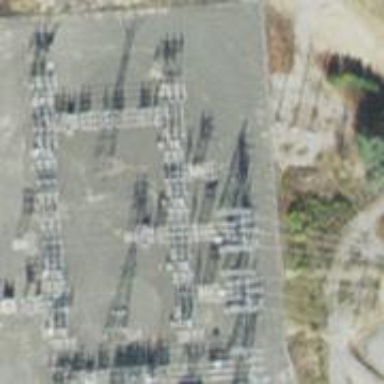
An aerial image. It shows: Switch used for power control.